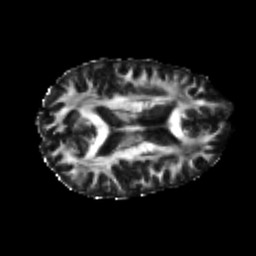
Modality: FA
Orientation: axial
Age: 25
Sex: male
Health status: healthy
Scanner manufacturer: philips
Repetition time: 7.478 s
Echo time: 0.08753 s